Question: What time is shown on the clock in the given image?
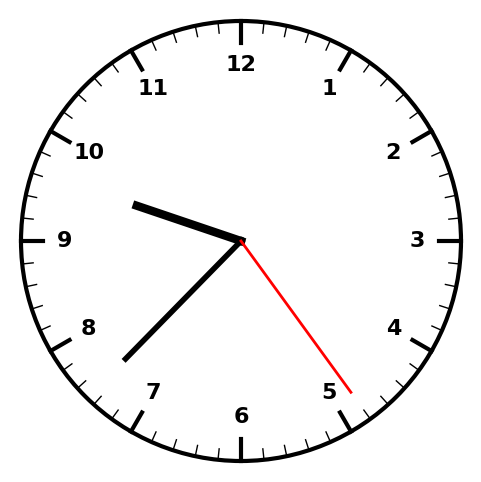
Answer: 09:37:24